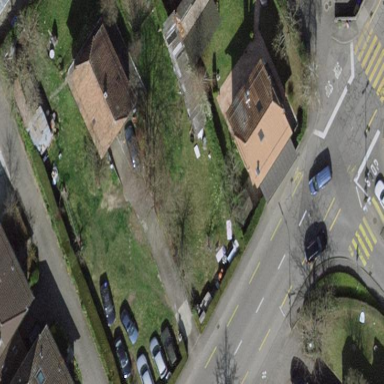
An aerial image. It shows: Garden enclosed by fence.